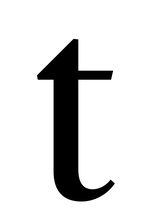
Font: LibreCaslonText_Regular